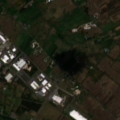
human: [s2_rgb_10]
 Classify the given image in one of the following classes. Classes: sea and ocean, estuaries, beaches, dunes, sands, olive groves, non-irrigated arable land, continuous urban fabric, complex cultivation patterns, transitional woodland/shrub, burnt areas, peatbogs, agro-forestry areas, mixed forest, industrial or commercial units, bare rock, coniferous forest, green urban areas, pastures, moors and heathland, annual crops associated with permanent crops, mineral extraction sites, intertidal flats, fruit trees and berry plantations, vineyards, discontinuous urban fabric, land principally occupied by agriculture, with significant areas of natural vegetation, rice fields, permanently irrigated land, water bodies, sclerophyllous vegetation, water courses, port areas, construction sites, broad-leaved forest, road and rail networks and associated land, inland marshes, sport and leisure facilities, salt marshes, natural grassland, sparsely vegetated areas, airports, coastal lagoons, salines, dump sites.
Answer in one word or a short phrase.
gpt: industrial or commercial units, land principally occupied by agriculture, with significant areas of natural vegetation, peatbogs